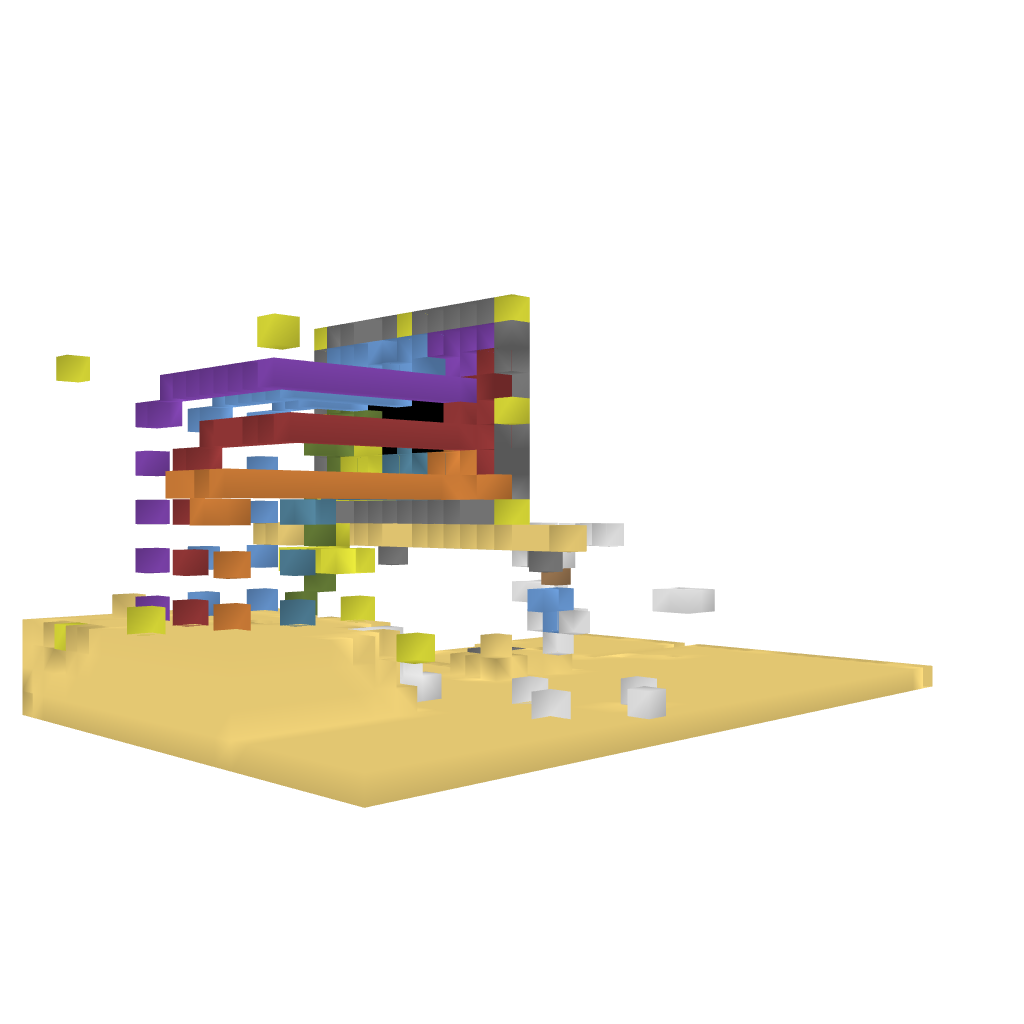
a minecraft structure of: Wheel of H bad low quality